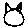
Label: cat